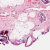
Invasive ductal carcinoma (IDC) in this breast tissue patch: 0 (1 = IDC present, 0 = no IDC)